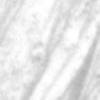
Label: change